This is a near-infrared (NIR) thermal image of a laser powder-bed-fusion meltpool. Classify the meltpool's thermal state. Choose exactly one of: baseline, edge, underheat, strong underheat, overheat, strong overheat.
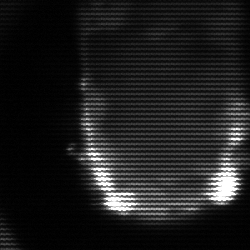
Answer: baseline